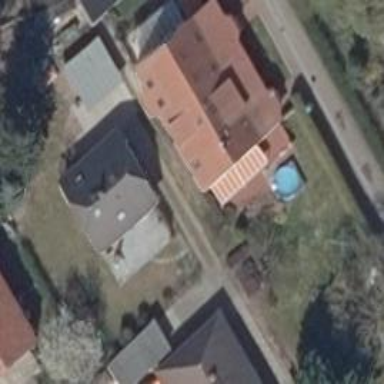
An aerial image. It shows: Detached building.